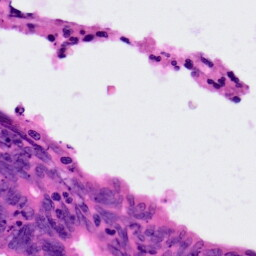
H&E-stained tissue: Colon